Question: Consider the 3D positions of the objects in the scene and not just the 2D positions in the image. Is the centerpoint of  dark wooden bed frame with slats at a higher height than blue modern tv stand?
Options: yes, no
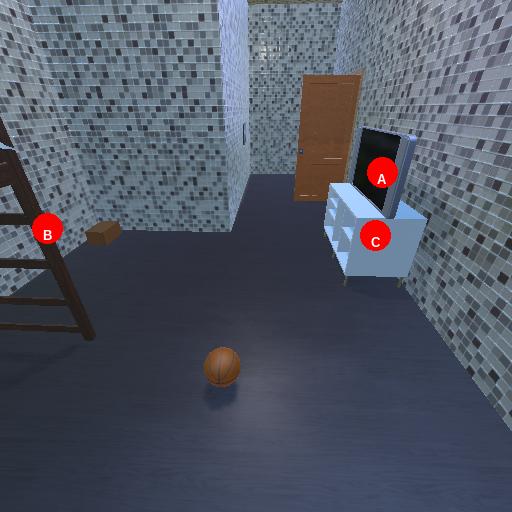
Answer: yes